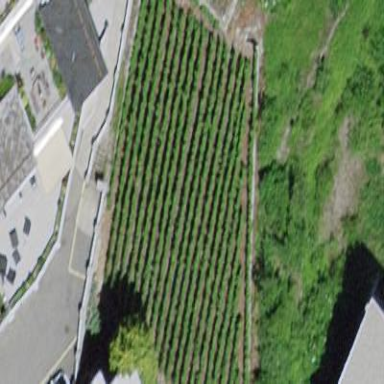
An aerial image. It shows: Vineyard with grape crops.